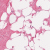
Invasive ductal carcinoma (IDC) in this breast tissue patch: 0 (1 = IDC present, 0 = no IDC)